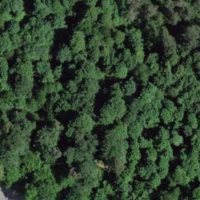
EUNIS habitat code: 41
Species observed at this site:
Geranium robertianum